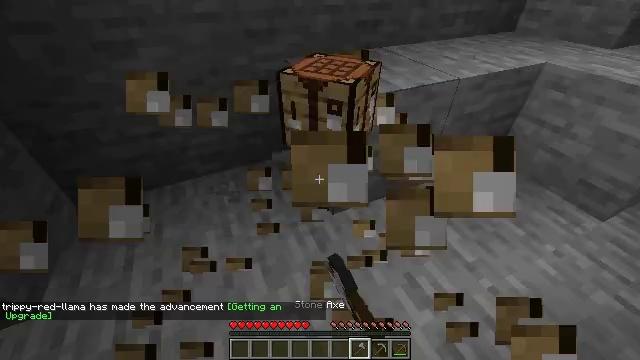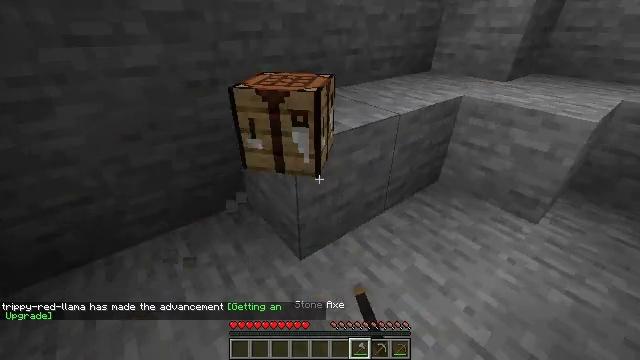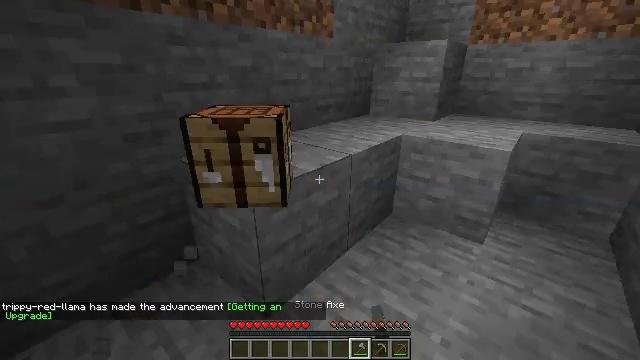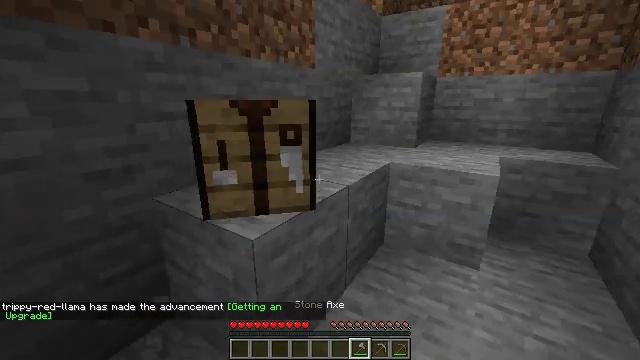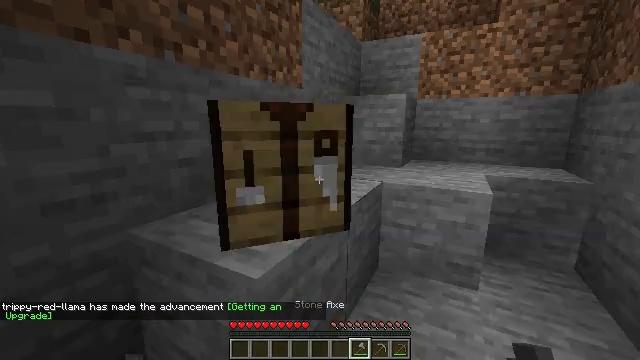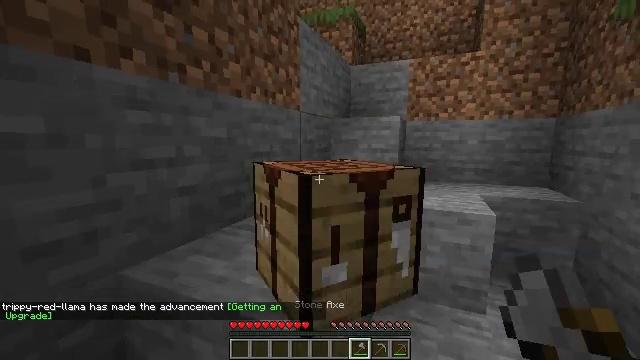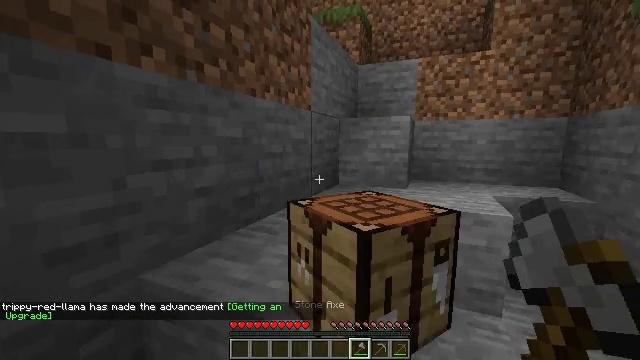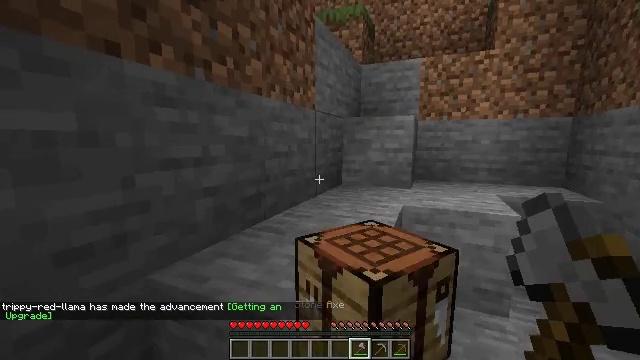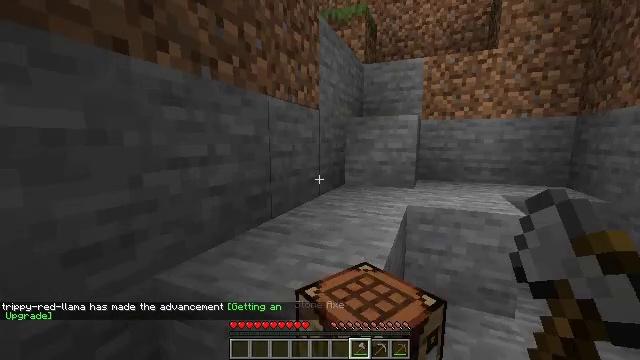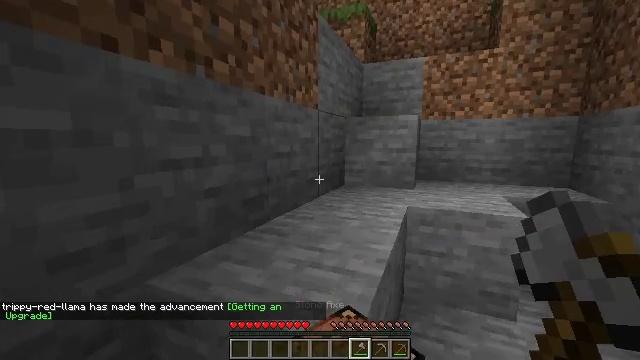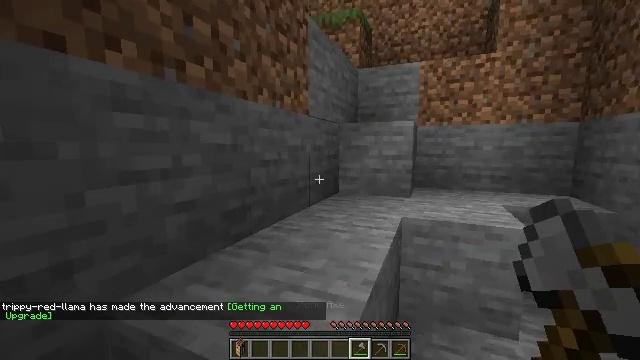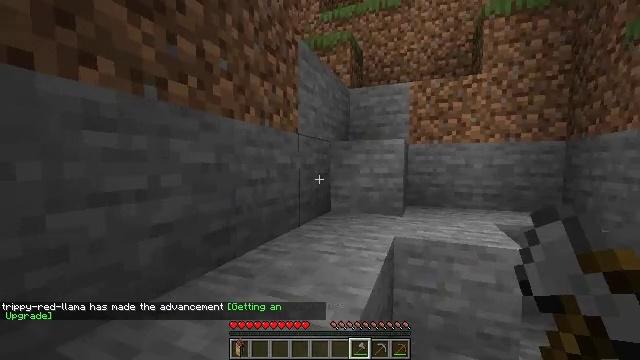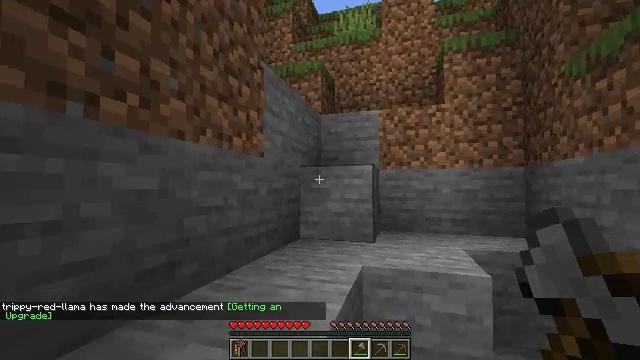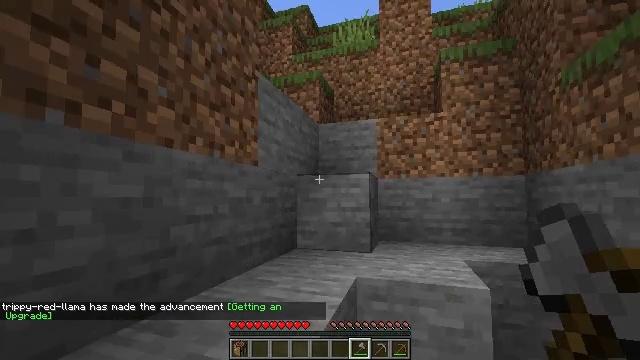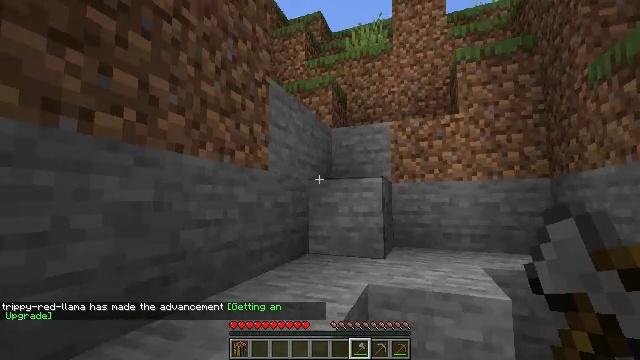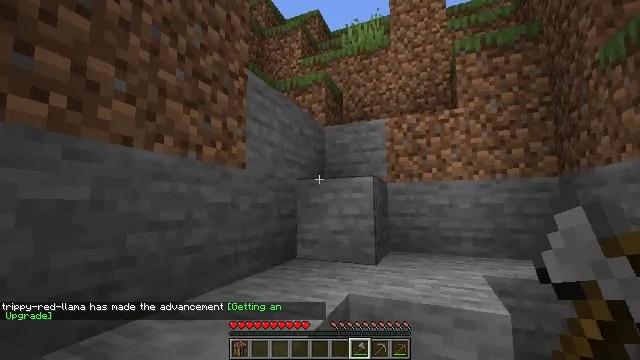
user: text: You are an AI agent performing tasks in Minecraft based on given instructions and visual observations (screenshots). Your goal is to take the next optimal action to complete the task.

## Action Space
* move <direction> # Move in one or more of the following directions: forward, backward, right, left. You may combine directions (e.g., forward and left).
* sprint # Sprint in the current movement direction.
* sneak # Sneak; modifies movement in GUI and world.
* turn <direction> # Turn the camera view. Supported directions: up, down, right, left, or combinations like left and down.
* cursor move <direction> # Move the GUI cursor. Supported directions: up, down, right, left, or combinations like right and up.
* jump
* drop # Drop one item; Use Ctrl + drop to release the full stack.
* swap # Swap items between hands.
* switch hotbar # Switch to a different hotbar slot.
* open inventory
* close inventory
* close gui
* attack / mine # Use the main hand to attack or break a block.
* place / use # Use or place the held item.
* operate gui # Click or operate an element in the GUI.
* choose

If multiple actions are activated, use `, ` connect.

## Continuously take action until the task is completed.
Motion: motion action
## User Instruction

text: Collect dark oak log for building.
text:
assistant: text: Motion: move forward and move left, turn right and up
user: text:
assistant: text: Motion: move forward and move left, turn right and up
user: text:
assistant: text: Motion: move forward and move left, turn right and up
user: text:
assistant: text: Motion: move forward and move left, turn right and up
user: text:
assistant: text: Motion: move left, turn right and up
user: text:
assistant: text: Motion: no_op
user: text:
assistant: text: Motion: no_op
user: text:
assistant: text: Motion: no_op
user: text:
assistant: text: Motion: move forward and move right
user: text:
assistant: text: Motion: move forward and move right, turn up
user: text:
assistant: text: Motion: move forward and move right, turn right and up
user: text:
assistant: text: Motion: move forward and move right, turn right and up
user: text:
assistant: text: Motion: move forward and move right, turn up
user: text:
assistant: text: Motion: move forward and move right, turn left and up
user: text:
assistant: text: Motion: move forward and move right, turn left
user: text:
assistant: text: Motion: move forward, turn left
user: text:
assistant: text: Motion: move forward, turn left and up
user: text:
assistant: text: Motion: move forward, turn left and up
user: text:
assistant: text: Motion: move forward, turn left
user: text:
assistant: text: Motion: move forward, jump
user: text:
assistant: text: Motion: move forward, jump
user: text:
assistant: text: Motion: move forward, jump
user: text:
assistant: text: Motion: move forward, jump
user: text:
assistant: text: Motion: move forward
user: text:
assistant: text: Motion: move forward
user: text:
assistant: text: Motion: move forward
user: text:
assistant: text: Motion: move forward
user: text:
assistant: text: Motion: move forward
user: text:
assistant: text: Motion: move forward, jump
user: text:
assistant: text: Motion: move forward, jump